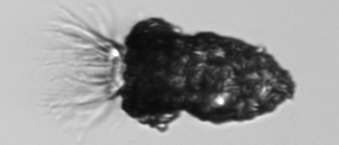
Label: Stenosemella_pacifica